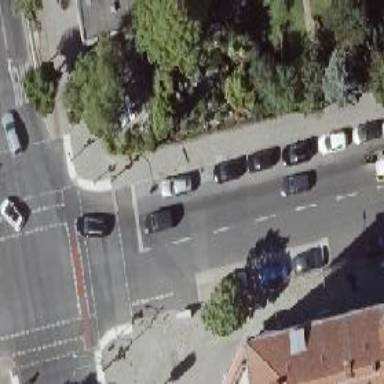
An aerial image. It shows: Road with traffic signals.